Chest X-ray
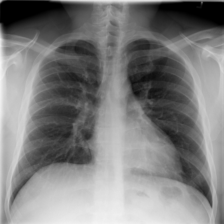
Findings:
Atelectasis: negative
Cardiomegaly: negative
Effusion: negative
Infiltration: negative
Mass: negative
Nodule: negative
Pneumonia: negative
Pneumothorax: negative
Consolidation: negative
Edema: negative
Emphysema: negative
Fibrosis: negative
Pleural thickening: negative
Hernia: negative